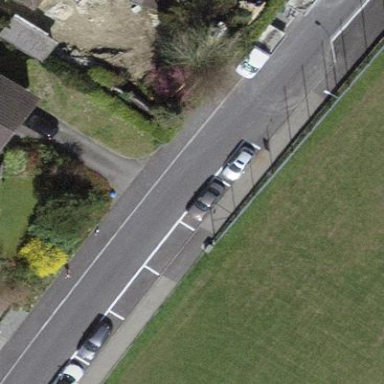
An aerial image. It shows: Parking lane designated for parking.